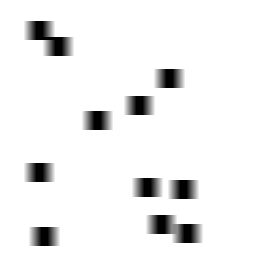
Squares: 11
Triangles: 0
Stars: 0
Total shapes: 11